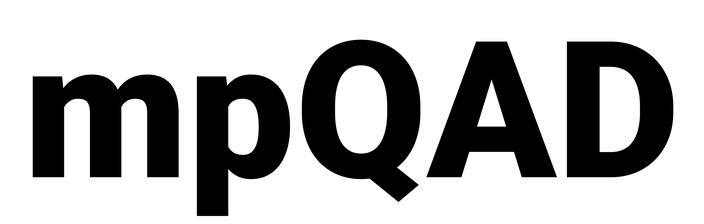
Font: Roboto_Black